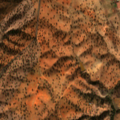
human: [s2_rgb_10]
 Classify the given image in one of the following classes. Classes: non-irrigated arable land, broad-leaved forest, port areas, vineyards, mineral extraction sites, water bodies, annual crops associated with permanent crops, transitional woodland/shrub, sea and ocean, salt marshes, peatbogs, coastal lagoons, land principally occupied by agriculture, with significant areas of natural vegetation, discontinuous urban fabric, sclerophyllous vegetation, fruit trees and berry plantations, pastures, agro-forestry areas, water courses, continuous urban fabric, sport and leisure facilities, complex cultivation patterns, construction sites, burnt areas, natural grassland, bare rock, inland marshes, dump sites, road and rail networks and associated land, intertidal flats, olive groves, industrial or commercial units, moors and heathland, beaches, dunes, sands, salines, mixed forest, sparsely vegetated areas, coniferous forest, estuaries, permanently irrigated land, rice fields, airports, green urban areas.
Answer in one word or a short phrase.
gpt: non-irrigated arable land, agro-forestry areas, transitional woodland/shrub